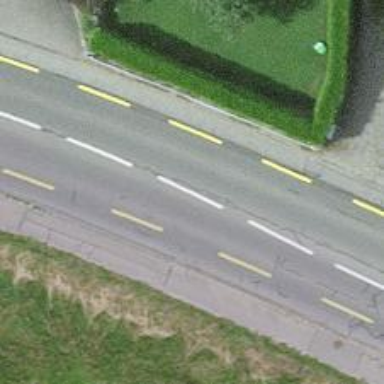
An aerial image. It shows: Primary highway with dedicated lane for cyclists.